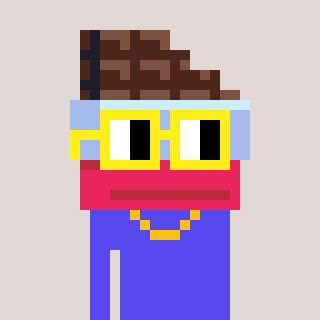
a pixel art character with square yellow glasses, a chocolate-shaped head and a computerblue-colored body on a warm background